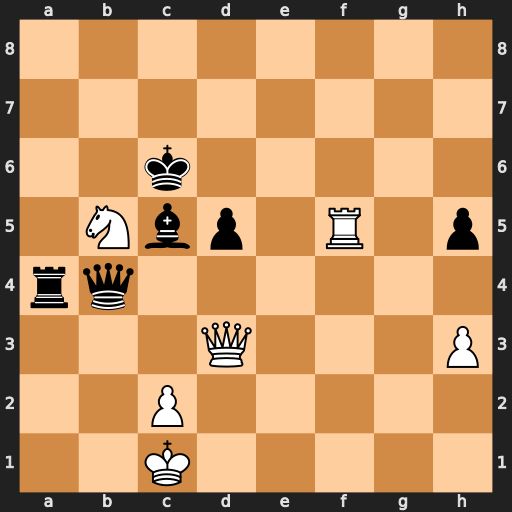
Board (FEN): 8/8/2k5/1Nbp1R1p/rq6/3Q3P/2P5/2K5
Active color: w
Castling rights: -
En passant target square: -
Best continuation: Rf6+ Bd6 Rxd6+ Qxd6 Nxd6